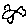
Label: fish